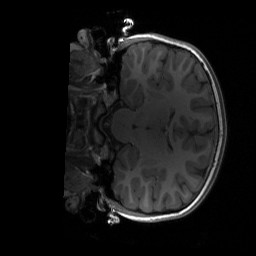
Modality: T1w
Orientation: coronal
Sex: female
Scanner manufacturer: siemens
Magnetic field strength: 3 T
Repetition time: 1.9 s
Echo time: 0.00243 s